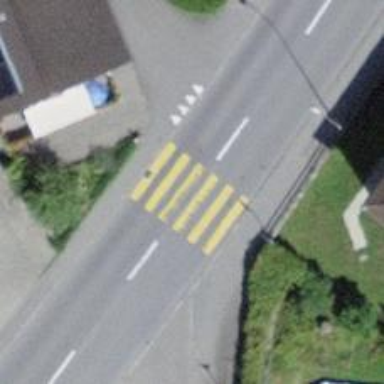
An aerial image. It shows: Zebra crossing on the road.